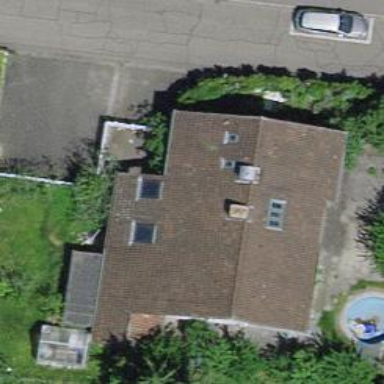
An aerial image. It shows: Simple and straightforward house.